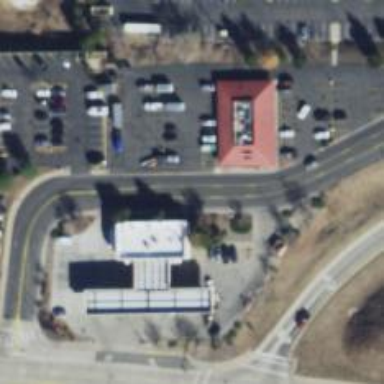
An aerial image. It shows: Convenience shop.